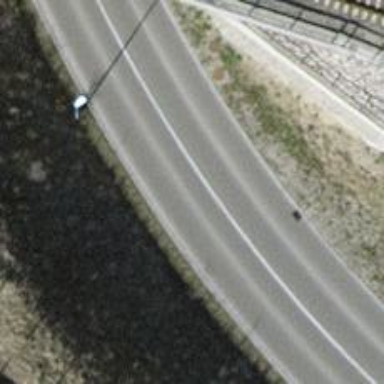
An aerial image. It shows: Secondary road with asphalt surface.